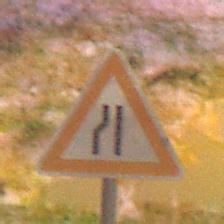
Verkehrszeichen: EinseitigVerengteFahrbahnLinks
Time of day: Night
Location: Outdoor (Nature)
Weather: Clear
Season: NotSpecified
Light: Natural